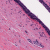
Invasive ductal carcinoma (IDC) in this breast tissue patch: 0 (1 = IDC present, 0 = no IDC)